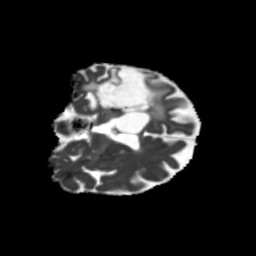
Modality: MD
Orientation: coronal
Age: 56
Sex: male
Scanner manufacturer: siemens
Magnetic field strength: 3 T
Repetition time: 5.25 s
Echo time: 0.08 s